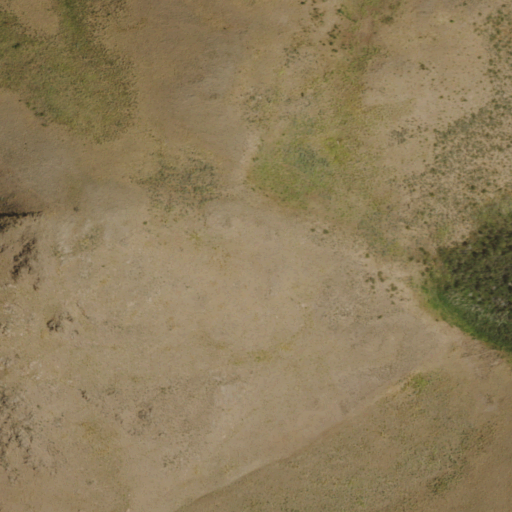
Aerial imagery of mountain in Nevada named Carlin Peaks containing grassland, shrub, deciduous forest, and evergreen forest